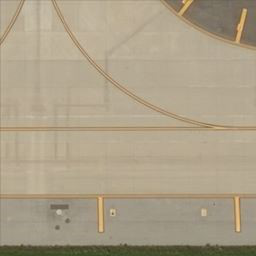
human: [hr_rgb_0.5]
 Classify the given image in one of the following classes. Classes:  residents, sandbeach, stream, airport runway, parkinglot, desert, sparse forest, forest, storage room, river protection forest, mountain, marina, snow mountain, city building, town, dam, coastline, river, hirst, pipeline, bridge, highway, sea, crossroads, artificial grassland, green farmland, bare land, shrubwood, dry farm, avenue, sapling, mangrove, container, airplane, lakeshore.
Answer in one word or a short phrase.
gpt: airport runway